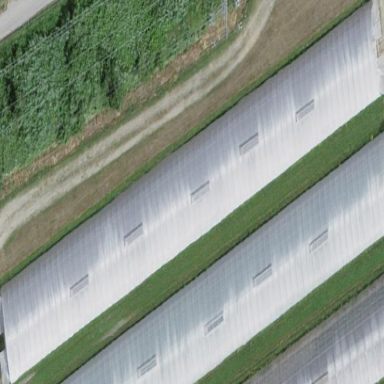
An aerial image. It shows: Greenhouse.